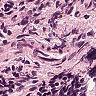
Metastatic tissue present: no